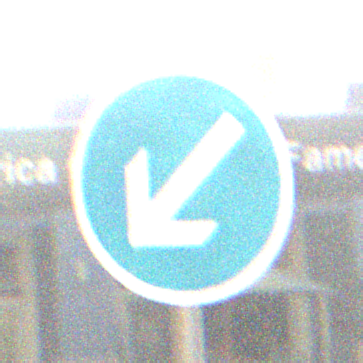
Verkehrszeichen: VorgeschriebeneVorbeifahrtLinks
Umgebung: Outdoor, Urban
Tageszeit: MorningAfternoon
Wetter: PartlyCloudy
Licht: Natural
Jahreszeit: NotSpecified
Kontrast: HighContrast